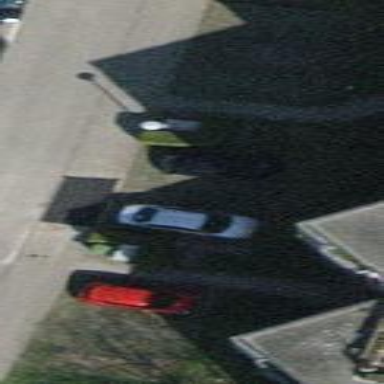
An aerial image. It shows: Street-side parking area.